Question: #### Desired Outcome
Display multiple instances of the same chart type on a single page. Example image contains additional data stripped from the code below.

The initial chart canvas object is created with 'Chart.vue' component:
'''
<!-- Chart.vue -->
<template>
<div :class="chartType">
<canvas style="height: 100%; width: 100%;"></canvas>
</div>
</template>
<script>
import Chart from "chart.js/auto";
Chart.defaults.elements.point.radius = 0;
export default {
props:{
chartType:String,
chartData:Object,
chartOptions:Object
},
methods: {
chartConstructor(chartType, chartData, chartOptions) {
const chartElement = document.querySelector('.${this.chartType} canvas');
const chart = new Chart(chartElement, {
type: chartType,
data: chartData,
options: chartOptions,
});
},
},
mounted(){
let {chartType,chartData,chartOptions} = this;
this.chartConstructor(chartType, chartData, chartOptions);
}
};
</script>
'''
The chart options and data are currently established in a "chart type" component, in this case a combined bar and line chart 'BarLine.vue' (there are other components for other chart types). Although the data is provided here, the data will ultimately be sourced externally.
'''
<!-- BarLine.vue -->
<template>
<div class="chart">
<Chart id="chartImage" :chartData="chartData" :chartOptions="chartOptions" :chartType="chartType" :style="{ width: chartWidth + 'px', height: chartHeight + 'px' }"/>
</div>
</template>
<script>
import Chart from "@/components/Chart.vue";
export default {
props:{
chartWidth: {default: 500, type: Number},
chartHeight: {default: 250, type: Number},
},
components: {
Chart,
},
data() {
return {
chartType: "bar",
chartData: {
labels: ["T", "F", "S", "S", "M", "T", "W", "T"],
datasets: [
{
type: 'line',
backgroundColor: "rgba(128, 0, 0, 0.2)",
borderColor: "rgba(128, 0, 0, 1)",
borderRadius: 3,
borderWidth: 1,
data: [55, 43, 38, 38, 38, 53, 54, 42],
hoverBackgroundColor: "rgba(128, 0, 0, 0.5)",
label: "H",
yAxisID: 'y',
},
{
type: 'bar',
backgroundColor: "rgba(0, 200, 255, 0.2)",
borderColor: "rgb(0,200,255, 0.6)",
borderRadius: 5,
borderWidth: 1,
data: [100, 50, 0, 40, 0, 0, 40, 0],
hoverBackgroundColor: "rgba(0, 200, 255, 0.5)",
label: "P",
yAxisID: 'y1',
}
]
},
chartOptions: {
layout: {
padding: {
left: 5,
right: 20,
top: 15,
}
},
plugins: {
tooltip: {
position: 'average',
mode: 'index',
},
legend: {
position: 'bottom',
labels: {
boxWidth: 20,
},
},
},
responsive: true,
scales: {
x: {
barPercentage: 0.5,
categoryPercentage: 0.5,
stacked: false,
fontSize: 5,
grid: { // x grid doesn't make much sense for this chart.
color: "#333333",
display: true,
borderDash: [1, 2],
},
},
y: {
grid:{
color: "#333333",
display: true,
borderDash: [1, 2],
},
ticks: {
stepSize: 20,
},
barPercentage: 0,
categoryPercentage: 0,
fontSize: 5,
stacked: false,
position: 'left',
},
y1: {
ticks: {
stepSize: 25,
},
barPercentage: 0,
categoryPercentage: 0,
fontSize: 5,
stacked: false,
position: 'right',
min: 0,
max: 100,
}
},
maintainAspectRatio: false,
animation: {
duration: 2000,
easing:'easeInOutQuart'
}
},
};
},
};
</script>
'''
Then the chart object is displayed on 'Home.vue' (and ultimately 'App.vue'):
'''
<!-- Home.vue -->
<template>
<div class="home">
<TileFormat class="A" tileSize="tile-double" :showButton="false" :yOverflow="false" header="A">
<BarLine class="ChartBarTile" :chartHeight="160" :chartWidth="375" style="display: flex; justify-content: center;"/>
</TileFormat>
<TileFormat class="B" tileSize="tile-double" :showButton="false" :yOverflow="false" header="B">
This will be a second chart just as soon as I figure out how to do it.
</TileFormat>
</div>
</template>
<script>
import TileFormat from '@/components/Tile.vue'
import BarLine from '@/components/BarLine.vue'
export default {
components: {
TileFormat,
BarLine,
}
}
</script>
'''
#### What I've tried:
Console reports "Canvas is already in use. Chart with ID '0' must be destroyed before the canvas can be reused". What I have tried:
- - - - 'Chart.vue'-
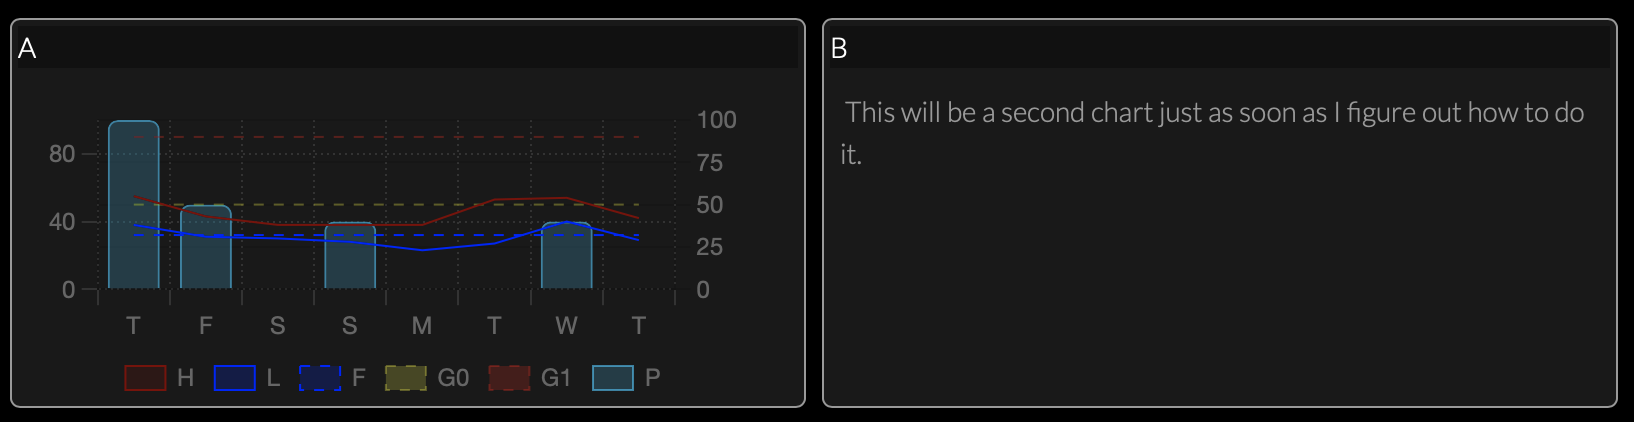
Answer: The error stems from the fact that you are selecting your canvas element in a non unique way
'''
const chartElement = document.querySelector('.${this.chartType} canvas');
'''
It seems logical that if you display multiple times the same chart type, you will get the first canvas on the document instead of the one in your component, resulting in your error
Instead you should use a ref to target your canvas. You might also want to add a v-once directive to avoid a possible rerender destroying your canvas and thus your chart
In your template:
'''
<canvas v-once ref="canvas" style="height: 100%; width: 100%;"></canvas>
'''
And in your method:
'''
const chartElement = this.$refs.canvas
'''